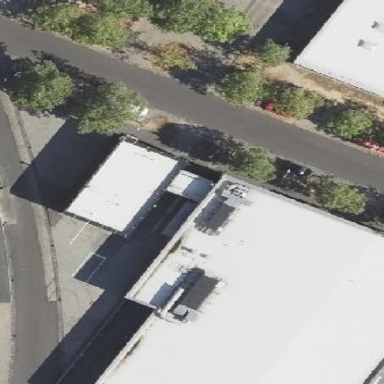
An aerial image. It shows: Building with flat roof.